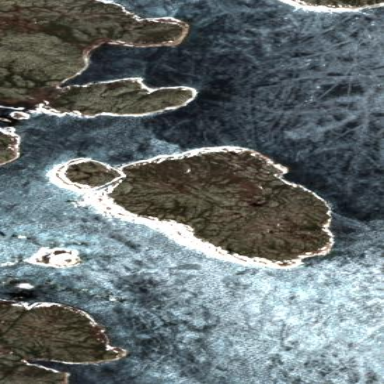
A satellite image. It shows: Island.